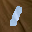
Label: 1